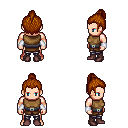
a pixel art fantasy rpg character, male body template, human, light skin, leather chest armor, metal pants, brunette short topknot hairstyle, white cloth bracers, maroon shoes, four views (front, back, left, right), 2x2 character sprite sheet, small pixel art, hard edges, no anti-aliasing